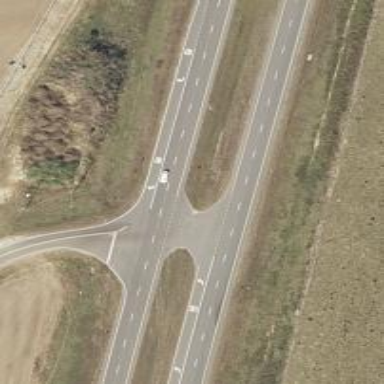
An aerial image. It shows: Dual carriageway expressway with asphalt surface. It is classified as trunk highway.